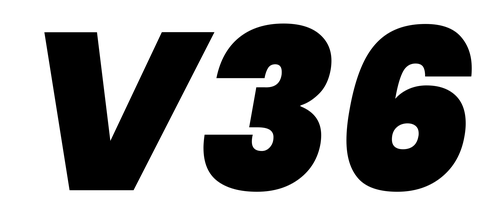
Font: Poppins-BlackItalic